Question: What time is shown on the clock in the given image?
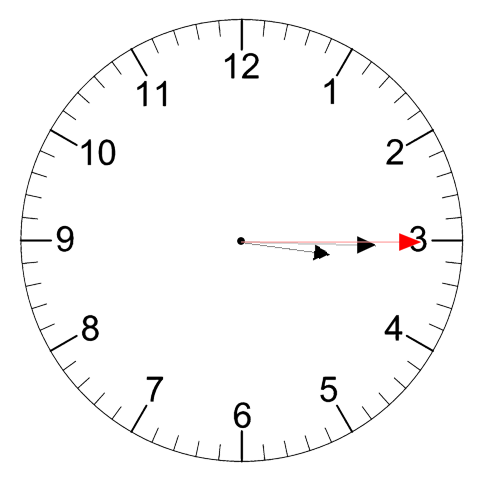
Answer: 03:15:15